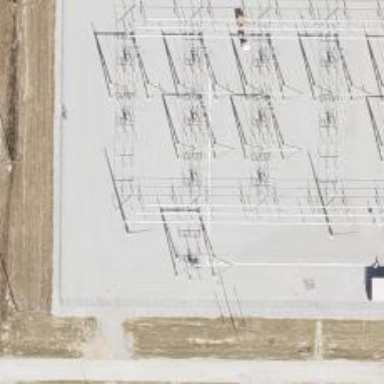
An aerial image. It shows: Switch for power supply.